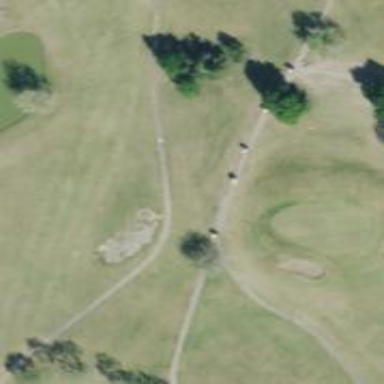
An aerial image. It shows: Path for golf carts.